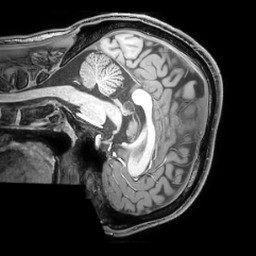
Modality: T1w
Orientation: sagittal
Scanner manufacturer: philips
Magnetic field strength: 3 T
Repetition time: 0.008 s
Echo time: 0.0035 s